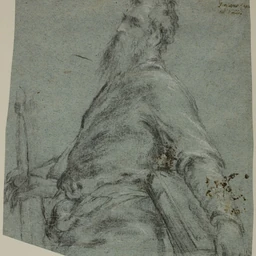
Title: Half-length Figure Study for Saint Paul
Artist: Jacopo Bassano
Caption: half-length figure study for saint paul, charcoal, paper (fiber product), plant material, drawings (visual works), prints and drawing, jacopo bassano, a work made of charcoal heightened with brush and lead white, on blue laid paper, edge mounted to cream wove paper, drawing and watercolor, prints and drawings, art institute of chicago